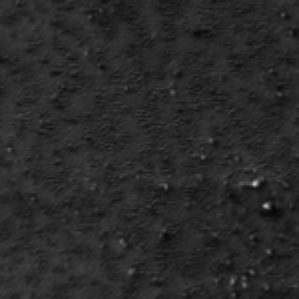
Label: frost